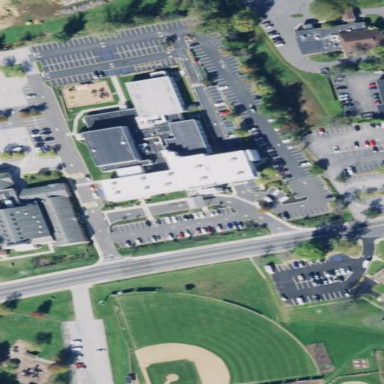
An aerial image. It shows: Building that houses fitness center.